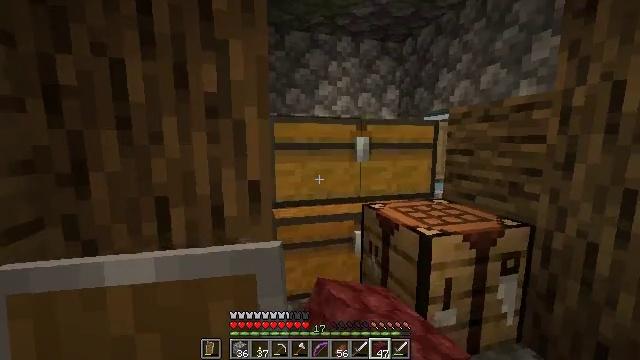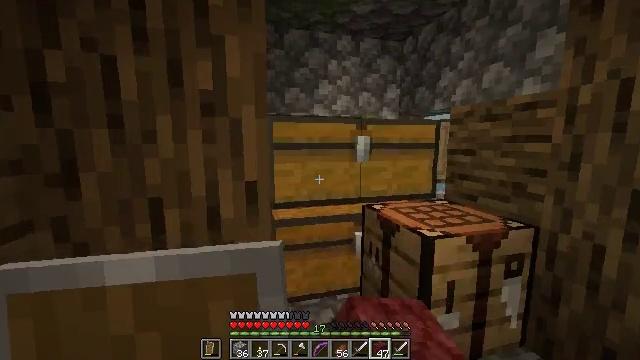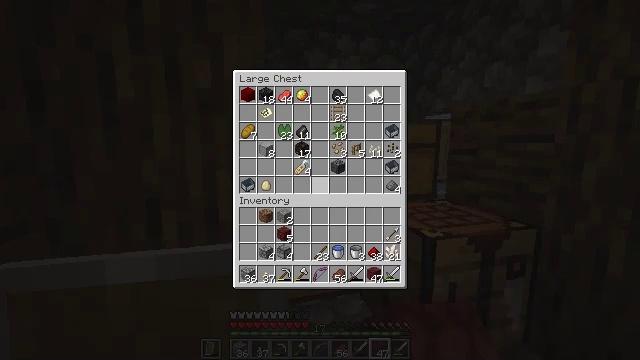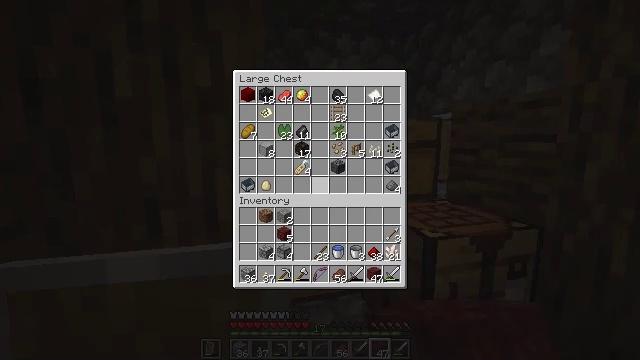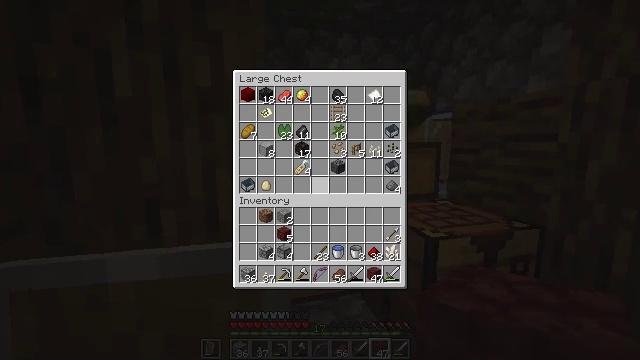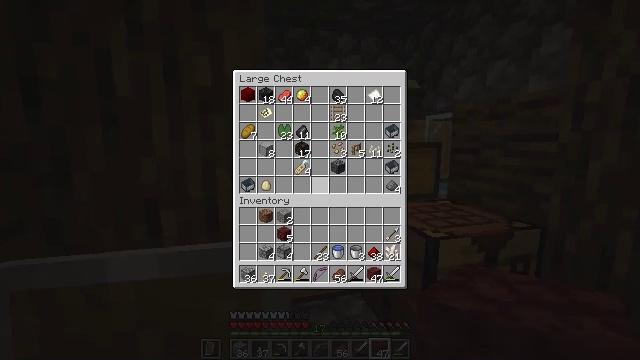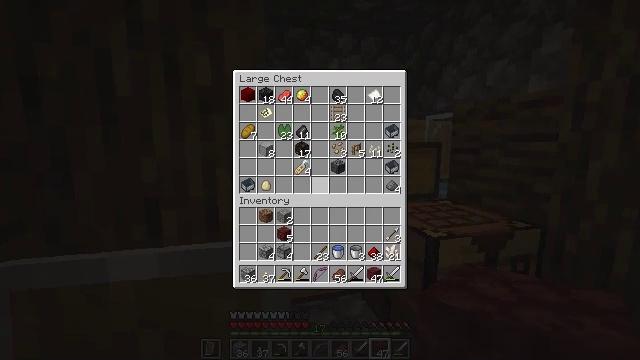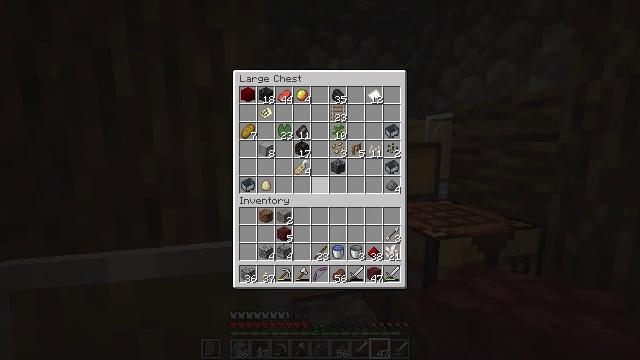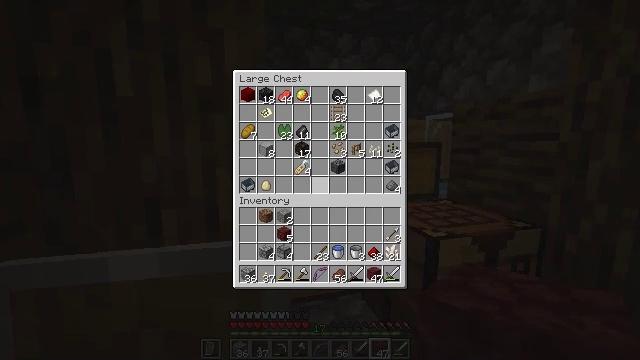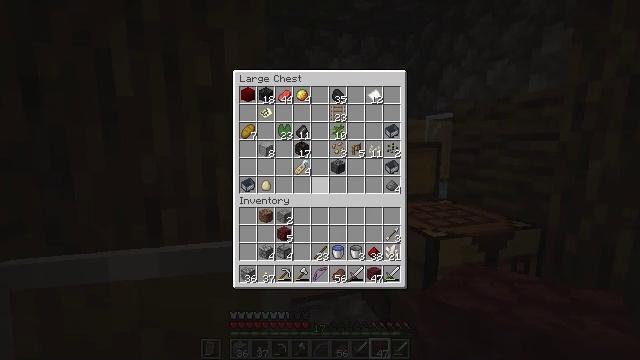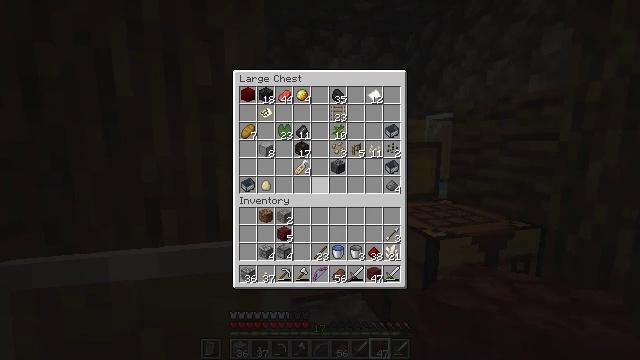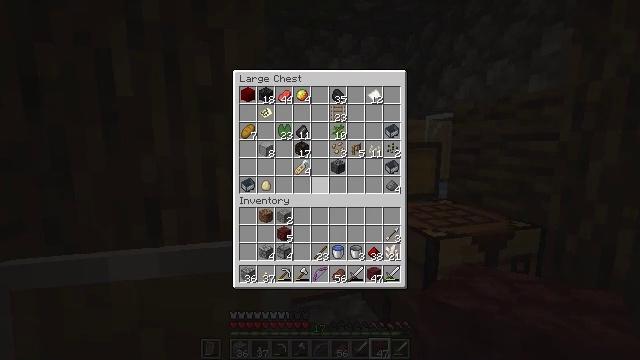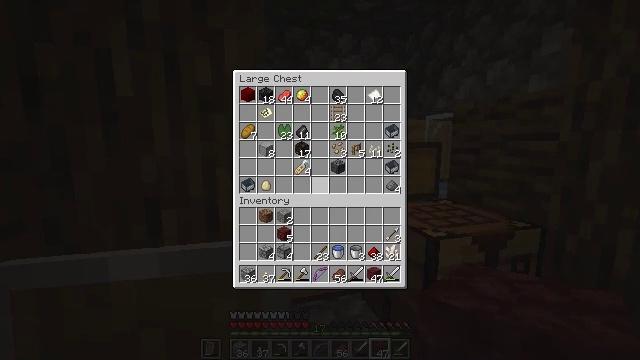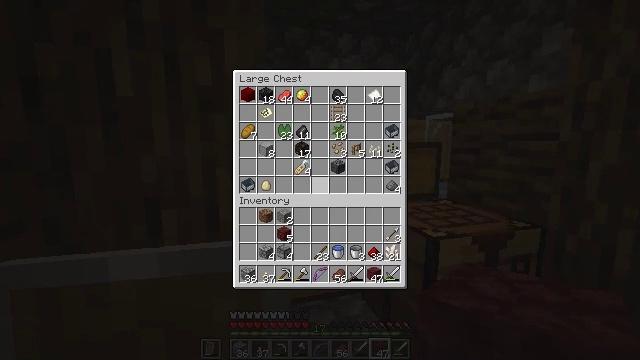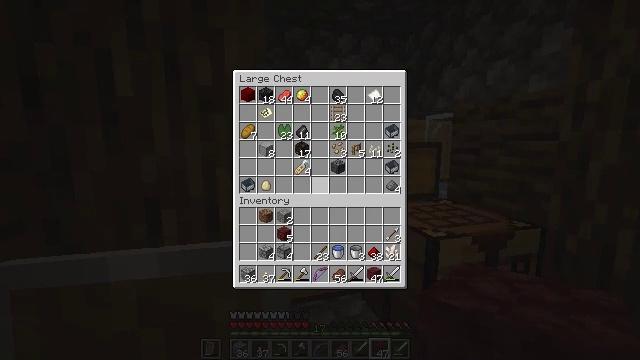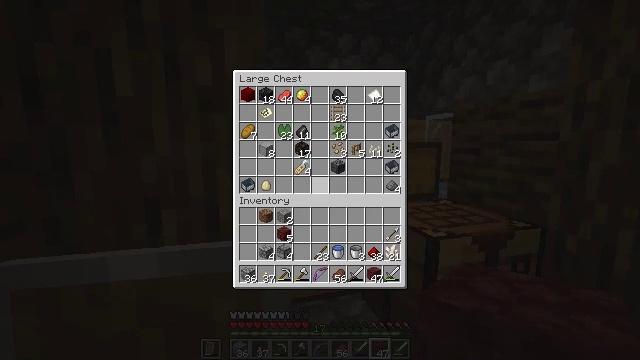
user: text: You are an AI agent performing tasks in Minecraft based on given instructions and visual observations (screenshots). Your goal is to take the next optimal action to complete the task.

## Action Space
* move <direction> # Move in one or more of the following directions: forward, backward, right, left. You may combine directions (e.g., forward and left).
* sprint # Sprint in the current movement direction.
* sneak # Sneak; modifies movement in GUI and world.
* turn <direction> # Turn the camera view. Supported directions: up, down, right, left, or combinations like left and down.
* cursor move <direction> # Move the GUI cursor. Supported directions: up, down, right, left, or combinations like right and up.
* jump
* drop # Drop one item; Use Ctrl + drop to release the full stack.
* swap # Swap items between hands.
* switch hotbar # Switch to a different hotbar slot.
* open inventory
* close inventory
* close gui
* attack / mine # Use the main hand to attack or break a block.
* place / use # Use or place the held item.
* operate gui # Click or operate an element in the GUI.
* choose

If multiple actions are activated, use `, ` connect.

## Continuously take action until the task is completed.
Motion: motion action
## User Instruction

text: Craft a stone button using one stone block.
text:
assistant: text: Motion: no_op
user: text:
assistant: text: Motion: no_op
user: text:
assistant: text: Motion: no_op
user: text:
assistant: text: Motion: no_op
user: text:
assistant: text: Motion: no_op
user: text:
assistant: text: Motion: no_op
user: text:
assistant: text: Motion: no_op
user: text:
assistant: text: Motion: no_op
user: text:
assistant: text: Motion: no_op
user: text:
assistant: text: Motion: no_op
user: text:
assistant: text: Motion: no_op
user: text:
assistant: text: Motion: no_op
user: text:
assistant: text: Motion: no_op
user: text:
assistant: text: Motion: no_op
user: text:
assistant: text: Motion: no_op
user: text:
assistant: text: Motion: no_op
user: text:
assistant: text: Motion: no_op
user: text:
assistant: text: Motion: no_op
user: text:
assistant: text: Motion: no_op
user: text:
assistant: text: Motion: no_op
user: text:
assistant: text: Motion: no_op
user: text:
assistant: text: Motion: no_op
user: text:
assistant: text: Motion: no_op
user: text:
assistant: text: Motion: no_op
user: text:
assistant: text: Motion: no_op
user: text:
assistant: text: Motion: no_op
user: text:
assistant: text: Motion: no_op
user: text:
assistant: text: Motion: no_op
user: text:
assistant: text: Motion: no_op
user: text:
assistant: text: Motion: no_op